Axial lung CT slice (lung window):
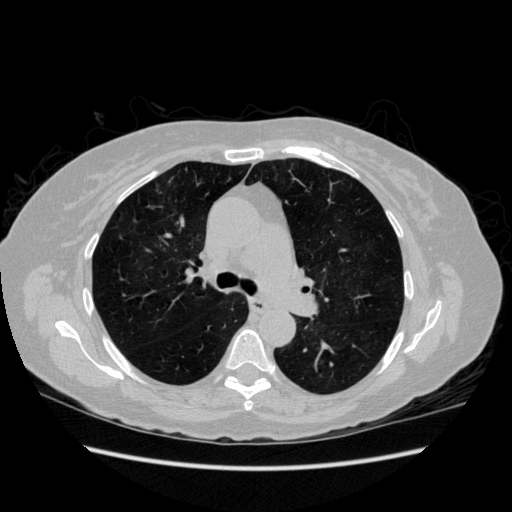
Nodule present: no